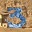
Label: 3